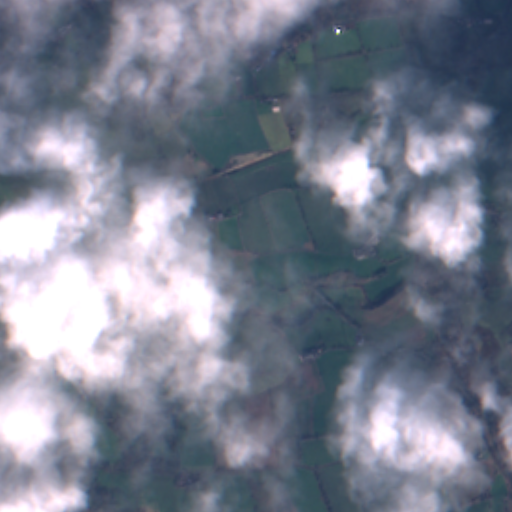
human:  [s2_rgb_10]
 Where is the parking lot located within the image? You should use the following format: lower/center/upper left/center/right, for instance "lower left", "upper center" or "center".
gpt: The parking lot is located in the lower right of the image.
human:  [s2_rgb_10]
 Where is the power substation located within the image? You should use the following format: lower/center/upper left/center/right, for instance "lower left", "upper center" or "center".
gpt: The power substation is located in the lower center of the image.
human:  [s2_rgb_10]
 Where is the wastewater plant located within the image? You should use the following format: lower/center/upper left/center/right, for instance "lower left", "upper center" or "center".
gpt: The wastewater plant is located in the center right of the image.
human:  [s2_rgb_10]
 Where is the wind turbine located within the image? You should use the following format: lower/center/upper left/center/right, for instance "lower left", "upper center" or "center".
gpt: The wind turbine is located in the upper left of the image.
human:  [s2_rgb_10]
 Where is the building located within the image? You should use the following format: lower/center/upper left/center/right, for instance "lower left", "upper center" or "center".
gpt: There is no building in the image.